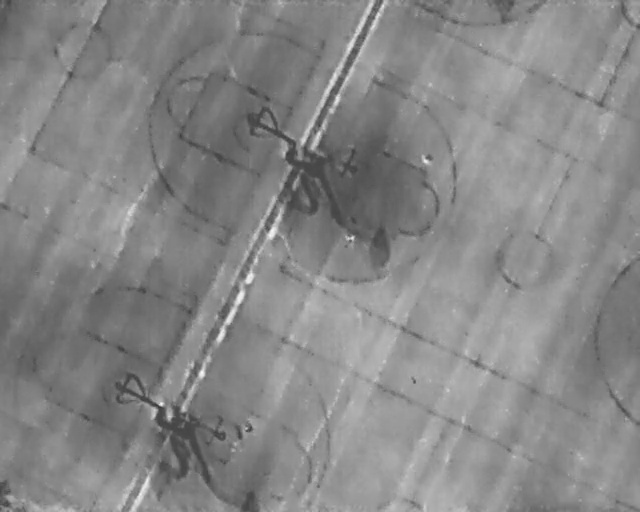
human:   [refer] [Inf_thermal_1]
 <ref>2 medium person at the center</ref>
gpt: <box>[[65, 29, 67, 32, 2], [53, 45, 55, 47, 2]]</box>